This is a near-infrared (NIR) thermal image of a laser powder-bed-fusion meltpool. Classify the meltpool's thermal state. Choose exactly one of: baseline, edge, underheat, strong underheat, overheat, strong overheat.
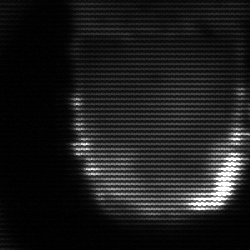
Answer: baseline